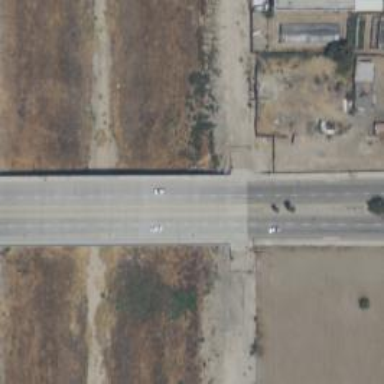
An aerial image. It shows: Secondary road crossing bridge.